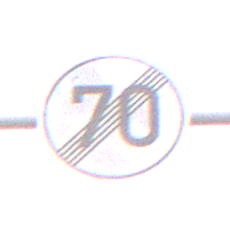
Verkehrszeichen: EndeGeschwindigkeit70
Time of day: SunriseSunset
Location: Outdoor (Nature)
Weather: Clear
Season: NotSpecified
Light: Natural